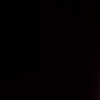
Label: space